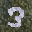
Label: 3